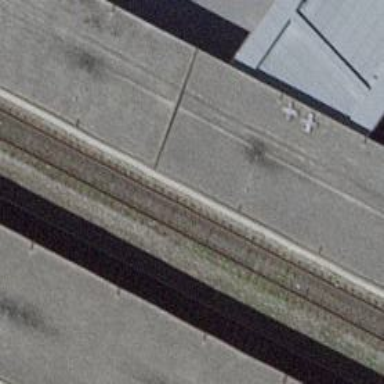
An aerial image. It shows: Stop position for public transport at railway stop.